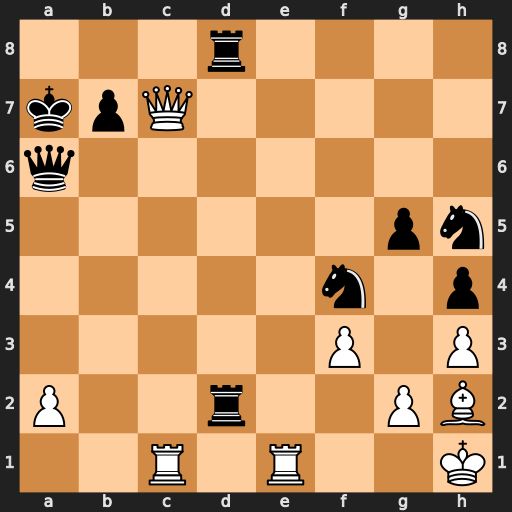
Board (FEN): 3r4/kpQ5/q7/6pn/5n1p/5P1P/P2r2PB/2R1R2K
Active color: w
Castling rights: -
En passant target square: -
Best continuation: Bg1+ R8d4 Bxd4+